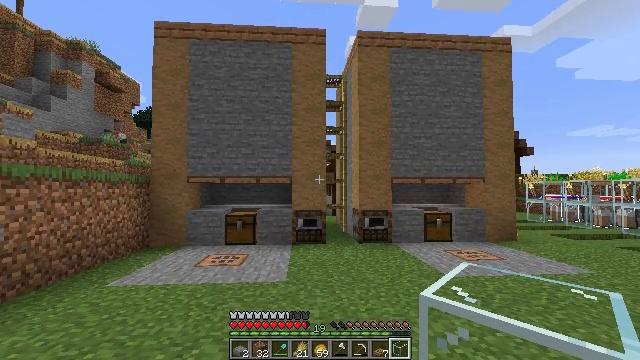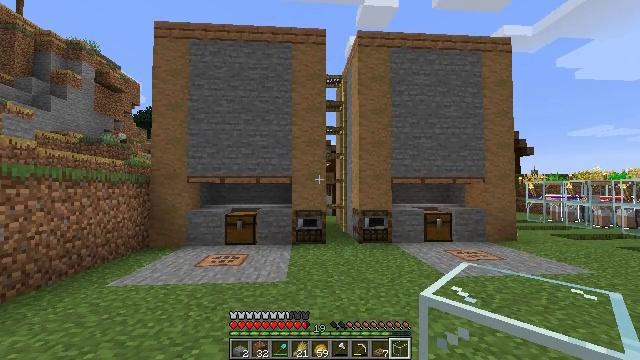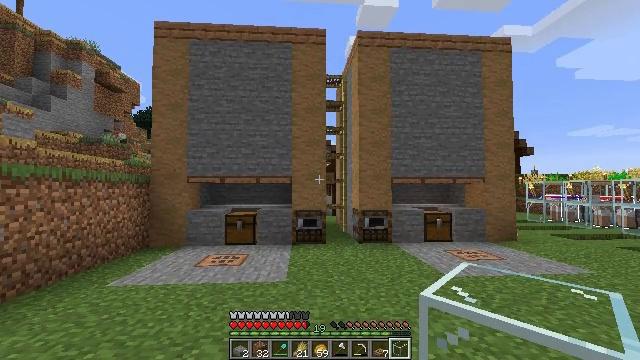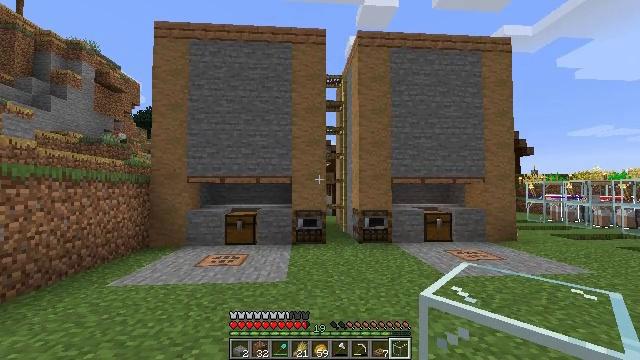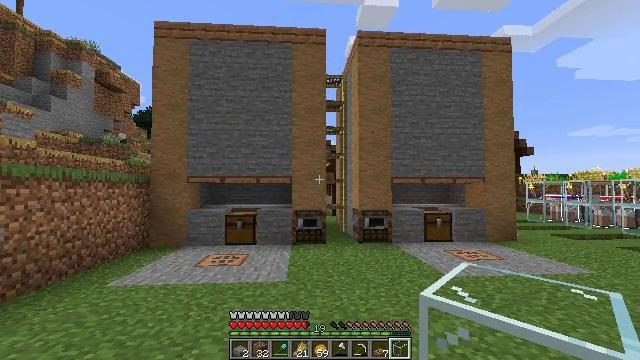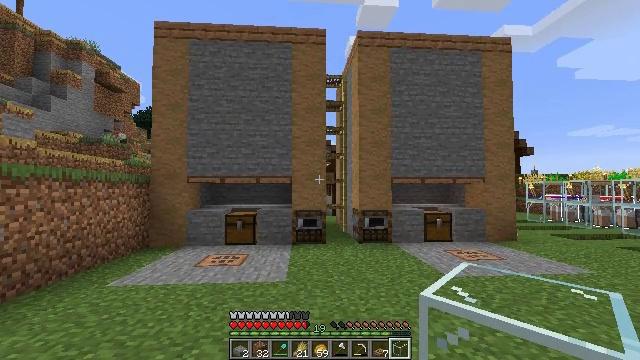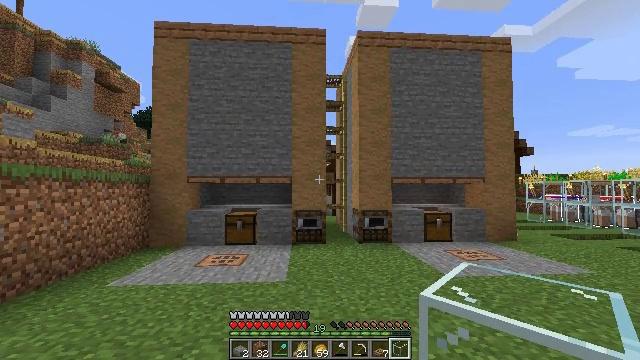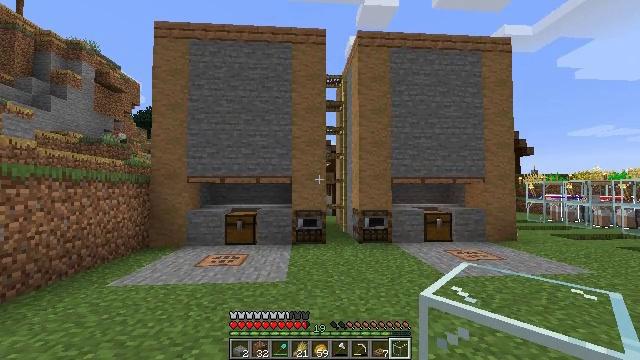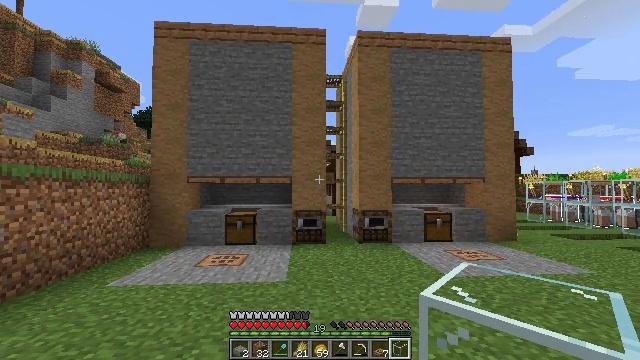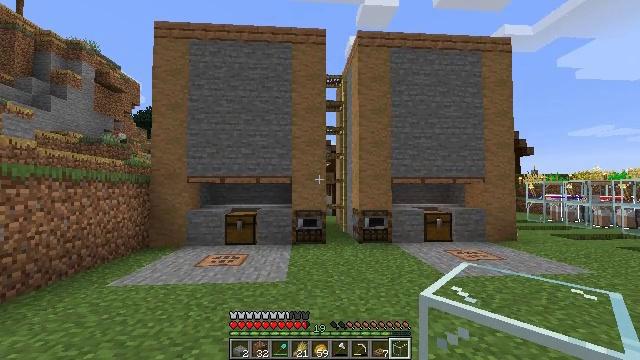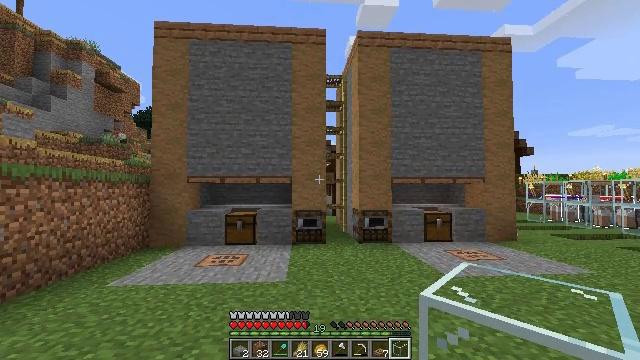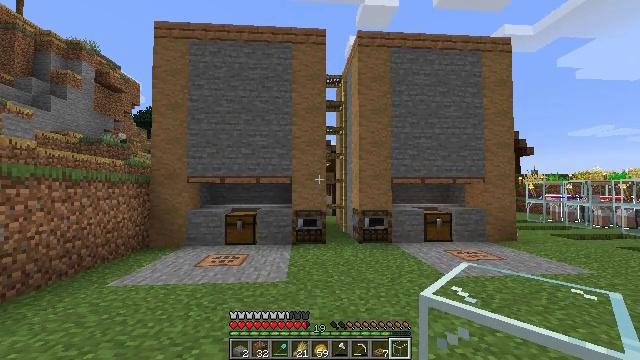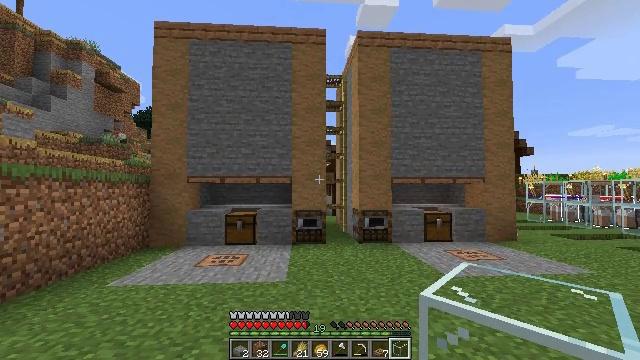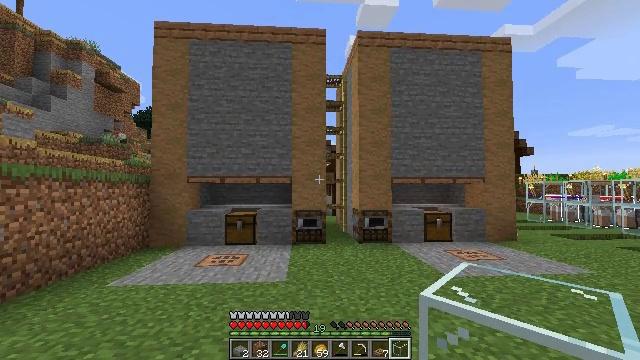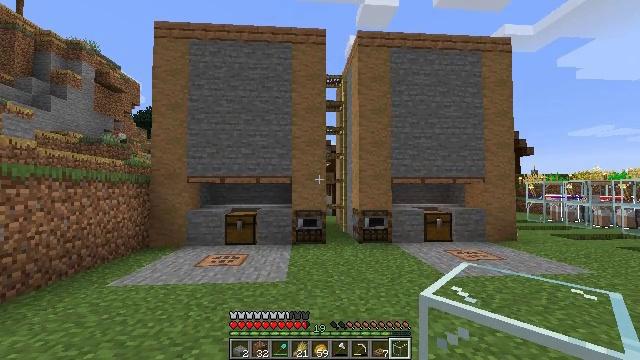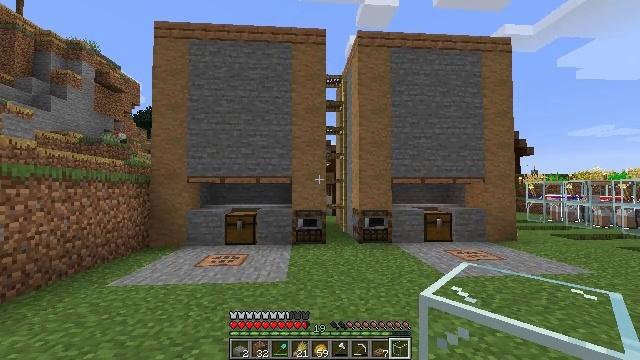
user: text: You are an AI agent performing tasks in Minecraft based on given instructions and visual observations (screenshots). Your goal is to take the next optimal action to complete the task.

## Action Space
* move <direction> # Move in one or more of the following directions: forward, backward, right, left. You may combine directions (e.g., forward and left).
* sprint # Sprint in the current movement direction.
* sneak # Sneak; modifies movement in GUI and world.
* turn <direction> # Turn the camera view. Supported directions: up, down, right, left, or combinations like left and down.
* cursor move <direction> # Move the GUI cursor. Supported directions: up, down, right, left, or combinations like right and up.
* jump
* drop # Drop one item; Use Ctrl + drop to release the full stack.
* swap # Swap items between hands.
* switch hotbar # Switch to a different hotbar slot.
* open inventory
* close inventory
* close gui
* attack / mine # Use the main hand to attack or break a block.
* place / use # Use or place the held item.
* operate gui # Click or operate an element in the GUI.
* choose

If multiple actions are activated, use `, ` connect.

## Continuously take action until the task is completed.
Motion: motion action
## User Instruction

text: Open a crafting table to make a jungle sign.
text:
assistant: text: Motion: no_op
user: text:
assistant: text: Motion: no_op
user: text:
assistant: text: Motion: no_op
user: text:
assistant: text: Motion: no_op
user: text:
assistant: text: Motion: no_op
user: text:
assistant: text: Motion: no_op
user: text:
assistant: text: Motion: no_op
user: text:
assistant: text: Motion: no_op
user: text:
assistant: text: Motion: no_op
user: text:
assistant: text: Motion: no_op
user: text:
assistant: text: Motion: no_op
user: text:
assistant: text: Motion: no_op
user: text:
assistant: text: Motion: no_op
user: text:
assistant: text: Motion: no_op
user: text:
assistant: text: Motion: no_op
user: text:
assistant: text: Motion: no_op
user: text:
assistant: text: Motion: open inventory
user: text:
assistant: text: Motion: open inventory
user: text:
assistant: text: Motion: open inventory
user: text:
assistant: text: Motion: no_op
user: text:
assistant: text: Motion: no_op
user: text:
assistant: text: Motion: no_op
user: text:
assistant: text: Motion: no_op
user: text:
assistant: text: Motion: no_op
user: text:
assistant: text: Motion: no_op
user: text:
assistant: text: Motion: no_op
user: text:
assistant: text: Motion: no_op
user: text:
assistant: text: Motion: no_op
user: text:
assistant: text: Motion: no_op
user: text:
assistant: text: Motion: no_op